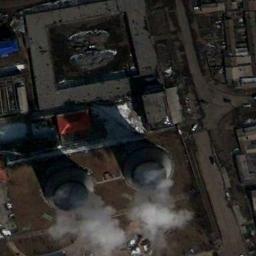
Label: thermal_power_station